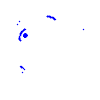
Particle: pion